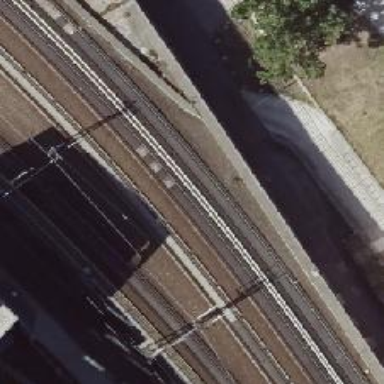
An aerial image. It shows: Viaduct railway bridge with electrified contact lines. The railway is ballastless.